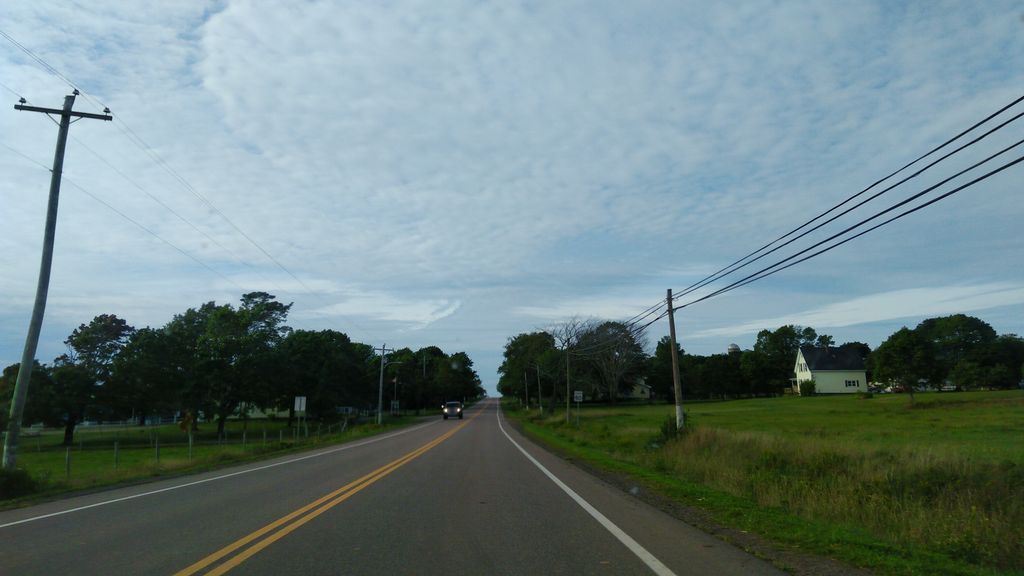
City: charlottetown